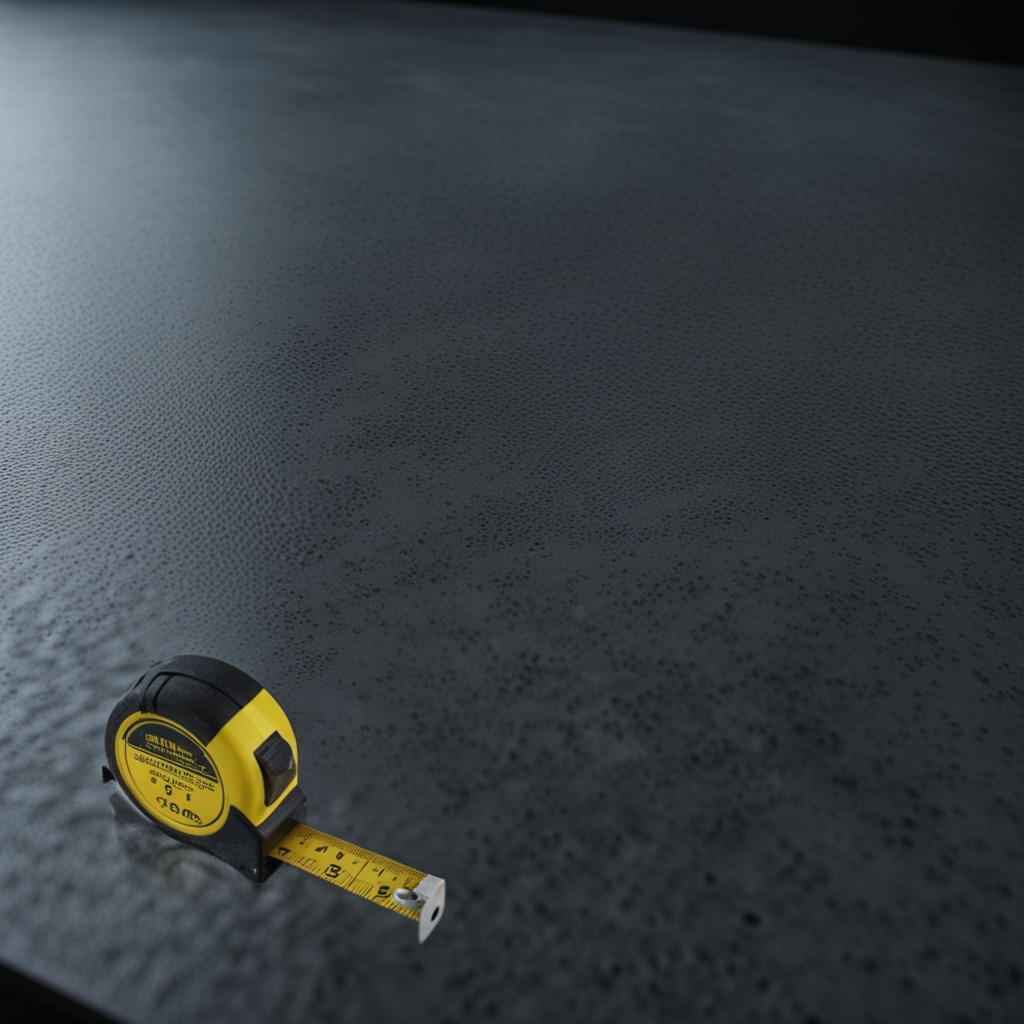
A measuring tape is lying on the clean granite table inside a workshop at night dim ambient light soft shadows worn but